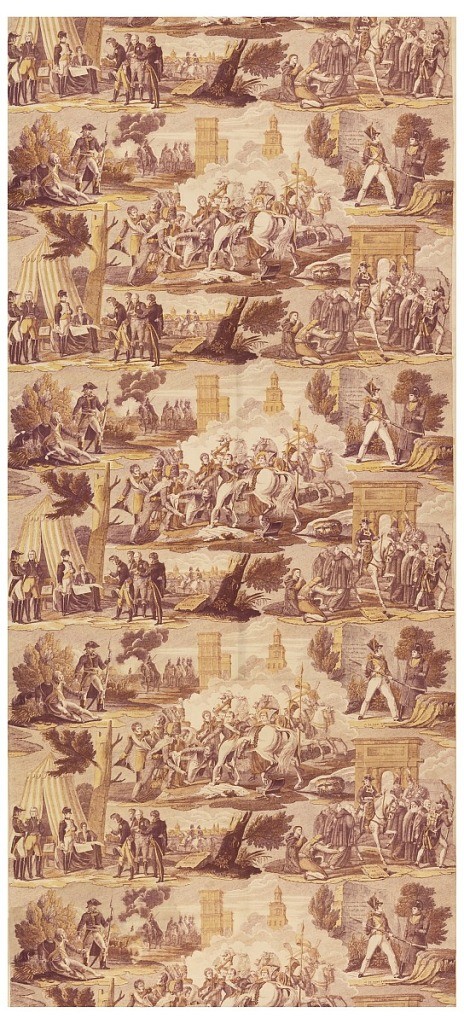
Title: Textile
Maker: Louis-Henri Brévière, French, 1797–1869
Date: ca. 1830
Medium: cotton Technique: printed by roller (sepia) and block (yellow) on plain weave
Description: Five scenes from the life of Napoleon, all after contemporary engravings. In sepia and yellow.